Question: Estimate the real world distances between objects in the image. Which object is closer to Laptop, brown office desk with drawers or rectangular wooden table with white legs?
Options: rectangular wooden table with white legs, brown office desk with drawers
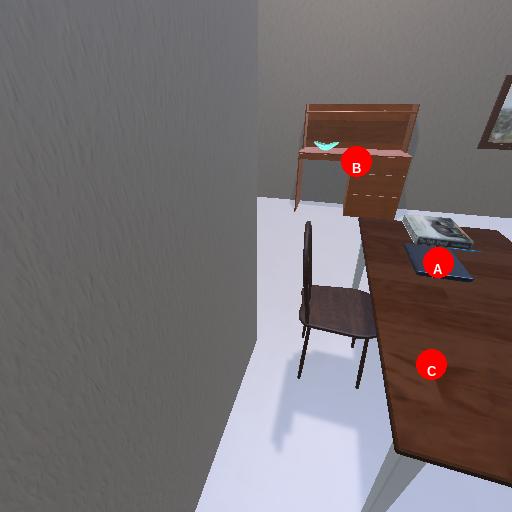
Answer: rectangular wooden table with white legs